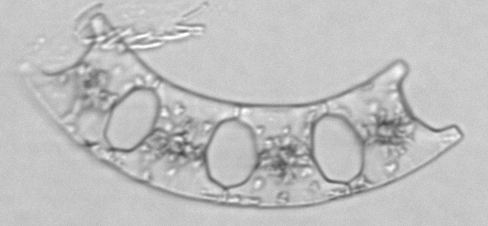
Label: Eucampia